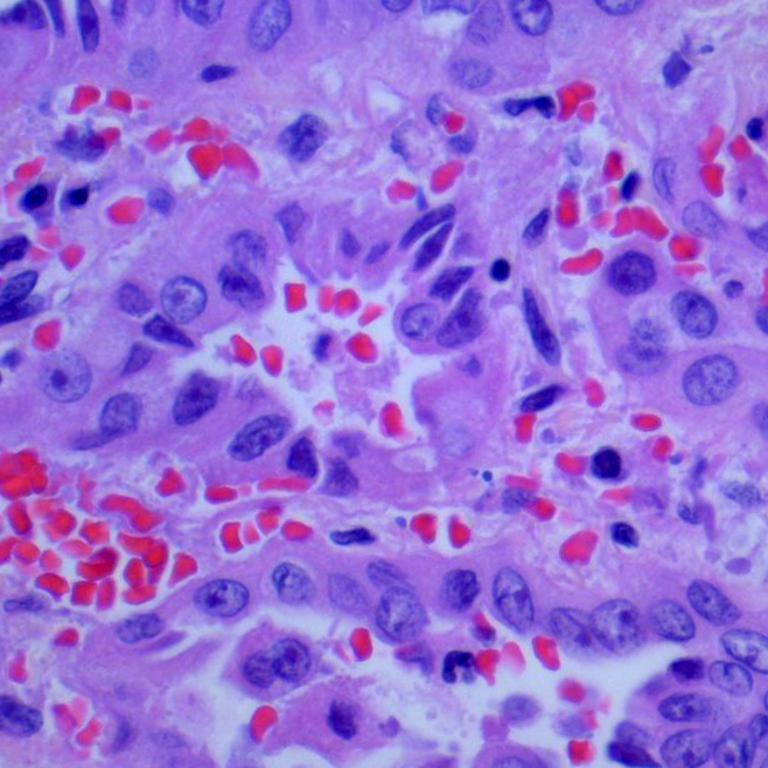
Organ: lung
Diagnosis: adenocarcinomas